Question: I am getting the following error on attempting to validate my app through Xcode's organizer:

I have followed all the instructions I can find trying to fix this issue but to no avail. There are dozens of other threads out there that have many suggestions.
We recently renewed for another year and have rolled over into the second. I have literally revoked and regenerated all of our certs using new keys and have updated and regenerated provisioning profiles. I have never had this much trouble getting an update for one of our apps submitted. I'm at my wits end.
I understand that this 'technically' isn't a 'programming' question at its core, but I think the spirit of this should allow the question to stand in the hopes of other developers around here having run into this. (And yes, I will also be reporting a bug to Apple.)
So, how about it... anyone out there have the magic.
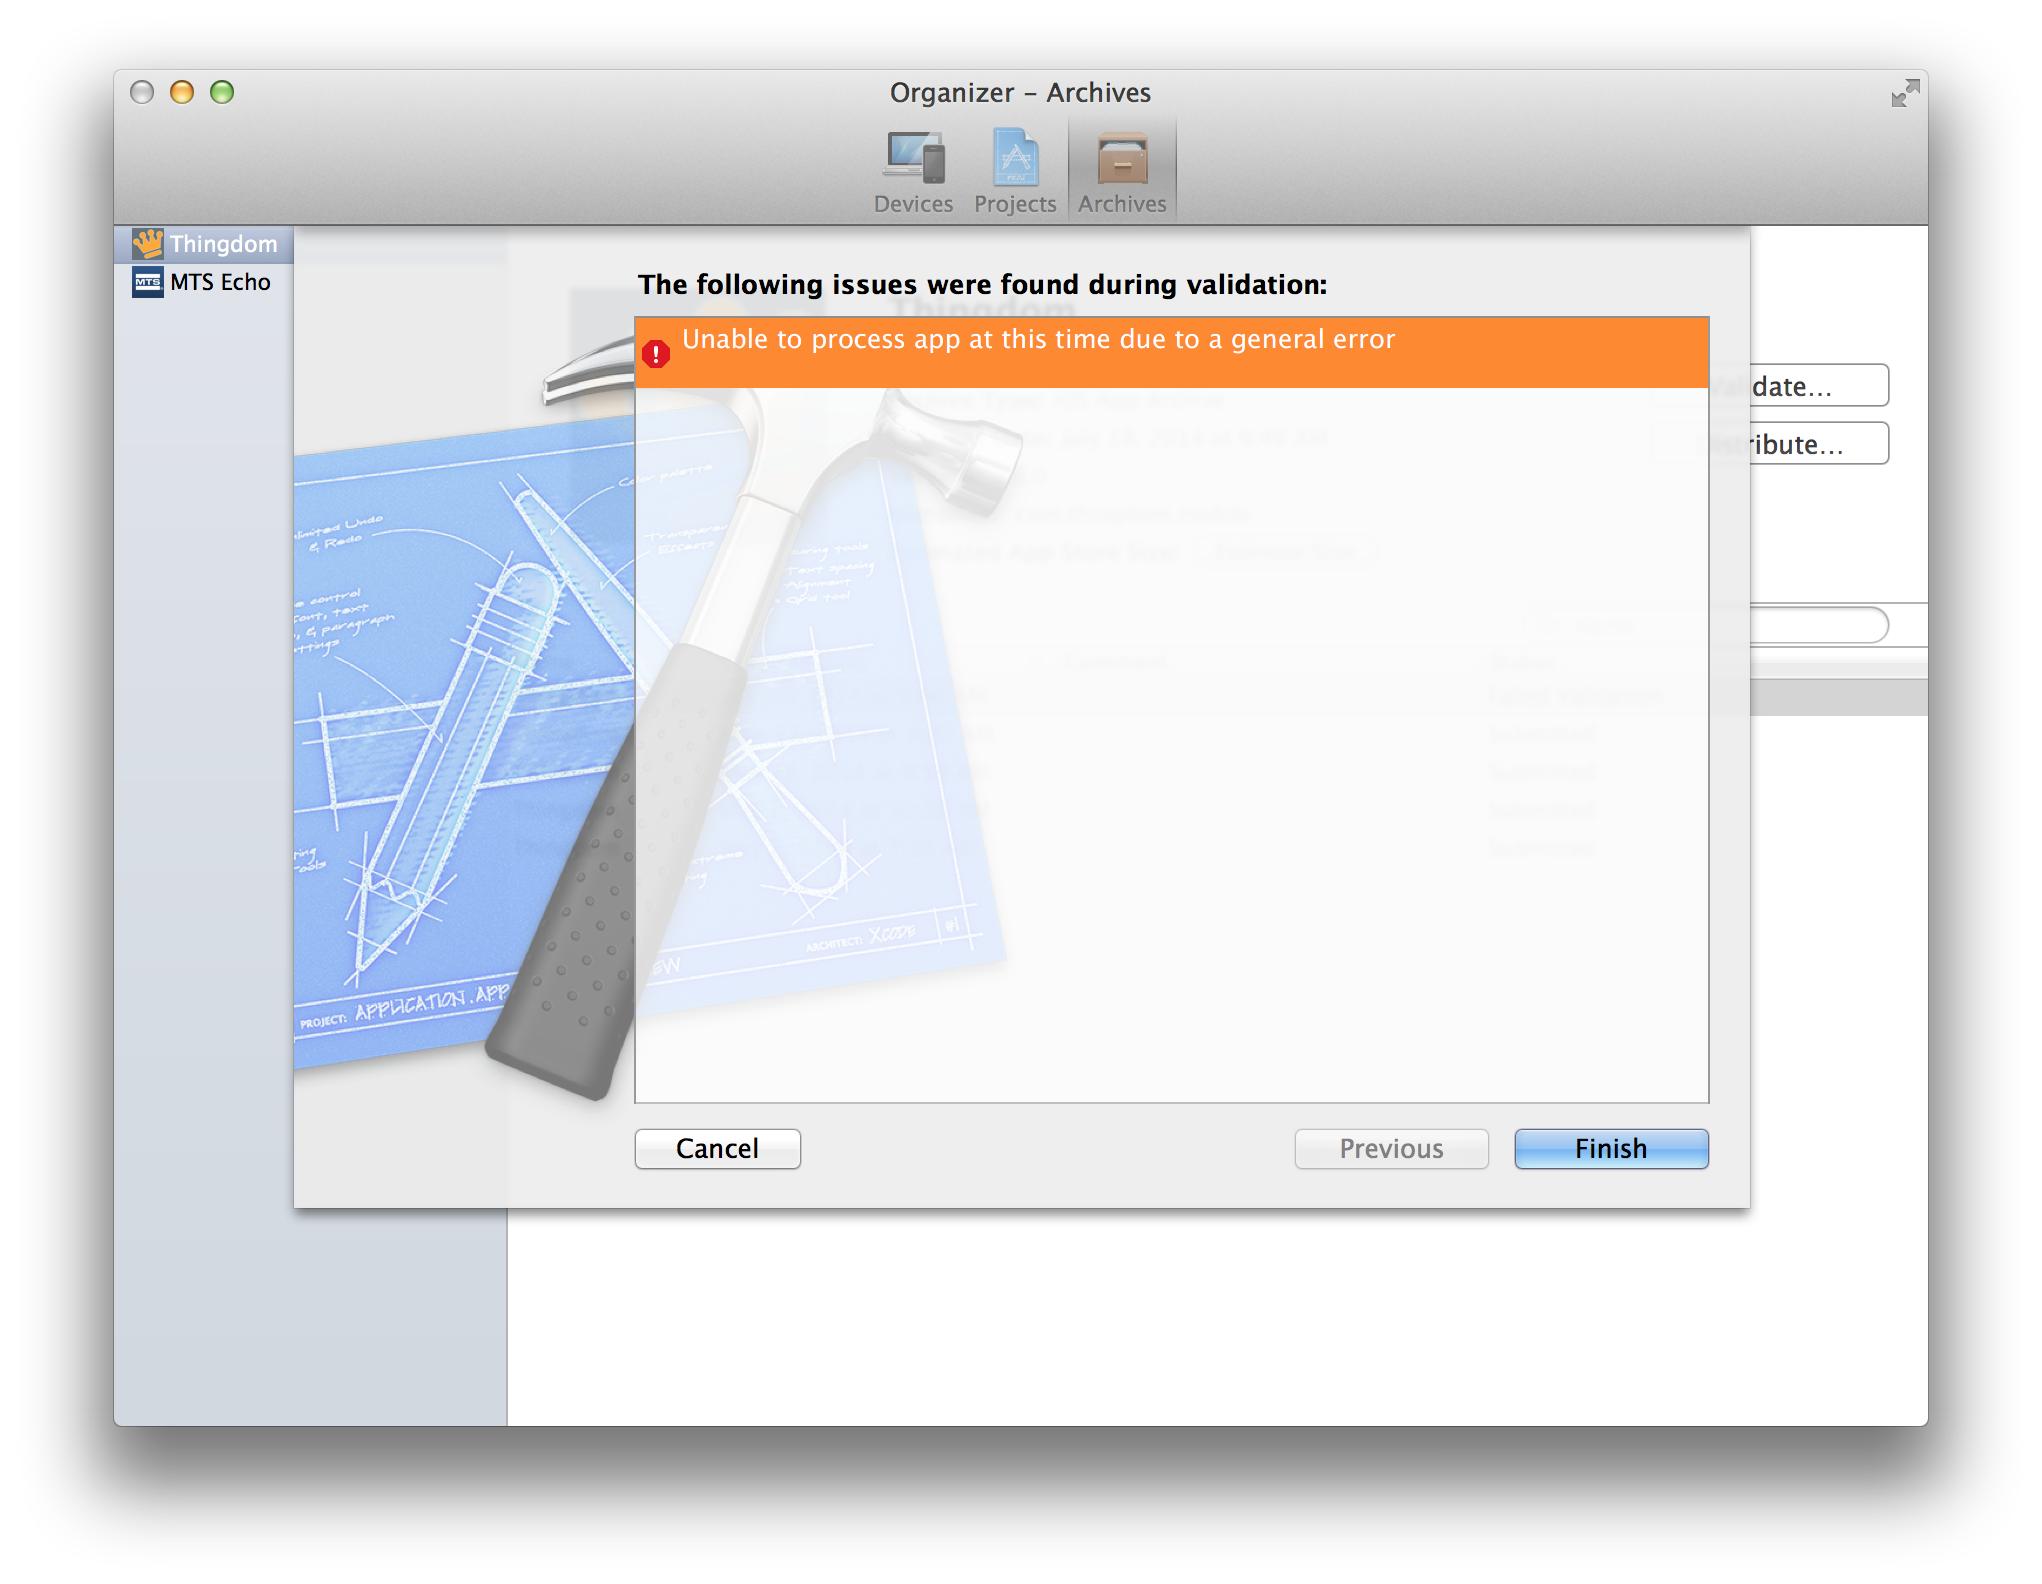
Answer: You're the third+ person with the very same problem in past few hours, this is a temporary technical issue with iTunes Connect servers that should be fixed soon. Checking <URL>, lots of other people have had the same issue in the past couple of hours:
> It seems that newly generated '.mobileprovision' files (since roughly
several hours ago) have a different formatting then before.When comparing mobile provisioning files that I've generated today
with older ones there are some obvious differences. Theres more
spacing between the elements and the private key segment is placed on
one line instead of 33(?) lines like before.Manually restoring the '.mobileprovision' file format to match older
ones does not help to resolve the issue.
I'd suggest waiting some more, or contacting Apple's Support Team (even calling them, since they're really good at answering phone calls) to see what they say.
See the iTunes Connect server status here:
<URL>